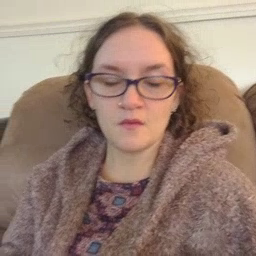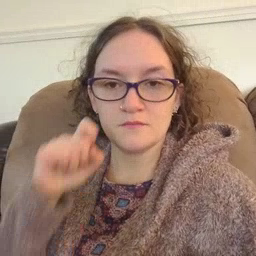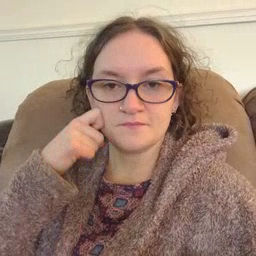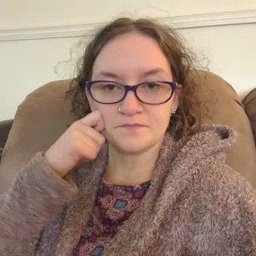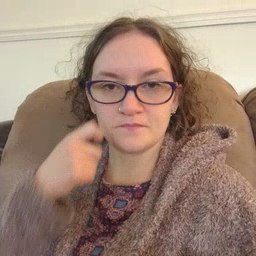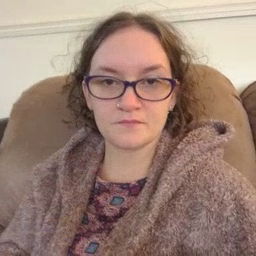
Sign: apple